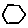
Label: hexagon